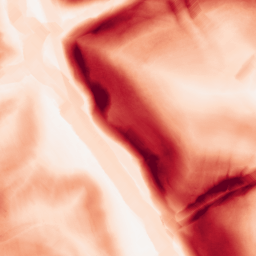
Category: morphological
Decomposition family: morphological_gradient
Decomposition parameters: size: 10
shape: diamond
Upsampling method: edge_directed
Upsampling parameters: scale: 4
Upsampling scale: 4